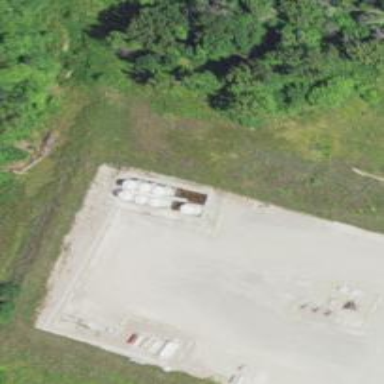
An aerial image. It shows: Storage tank with man-made structure.